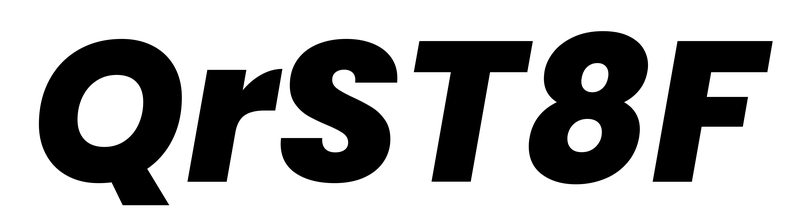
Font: Poppins-ExtraBoldItalic